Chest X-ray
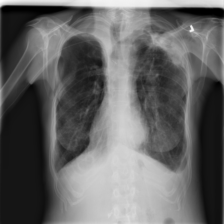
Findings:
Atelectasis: negative
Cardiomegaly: negative
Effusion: positive
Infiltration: negative
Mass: negative
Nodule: negative
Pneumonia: negative
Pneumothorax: negative
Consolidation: negative
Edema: negative
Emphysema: positive
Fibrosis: negative
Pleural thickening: negative
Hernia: negative